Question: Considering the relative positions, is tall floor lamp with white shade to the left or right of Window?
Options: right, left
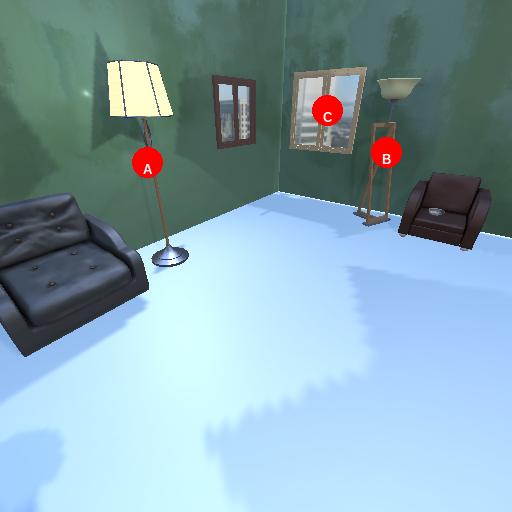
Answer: right